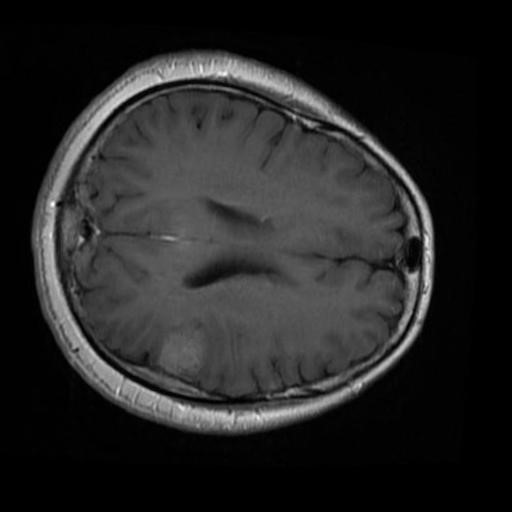
Label: brain_menin